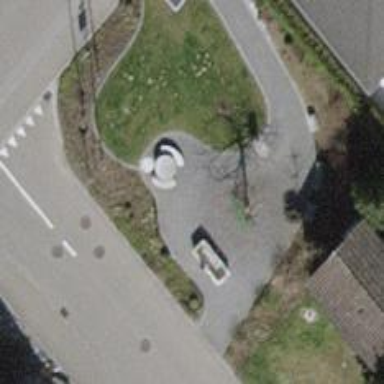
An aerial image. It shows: Bench for seating.